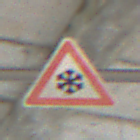
Verkehrszeichen: SchneeOderEisglaette
Umgebung: Roofed, Suburban
Tageszeit: MorningAfternoon
Wetter: PartlyCloudy
Licht: Natural
Jahreszeit: Winter
Kontrast: LowContrast